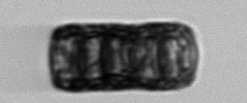
Label: Paralia_sulcata